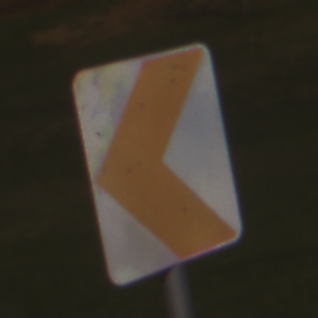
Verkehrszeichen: RichtungstafelnInKurvenKleinRechts
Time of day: Night
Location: Outdoor (Nature)
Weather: Clear
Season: NotSpecified
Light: Natural